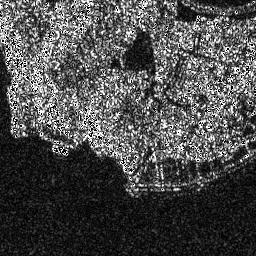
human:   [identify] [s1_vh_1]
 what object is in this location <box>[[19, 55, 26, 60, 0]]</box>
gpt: <ref>1 small ship at the left</ref>